Aerial crown-view tile of a tropical tree (Barro Colorado Island, Panama), acquired 20240813:
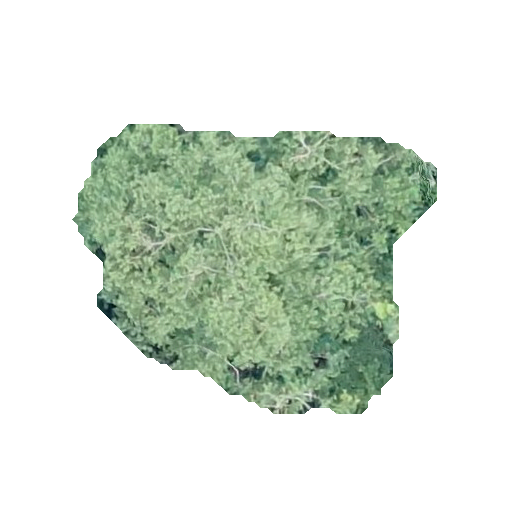
Species: Quararibea asterolepis
GBIF accepted scientific name: Quararibea asterolepis
Crown area: 117.252 m²